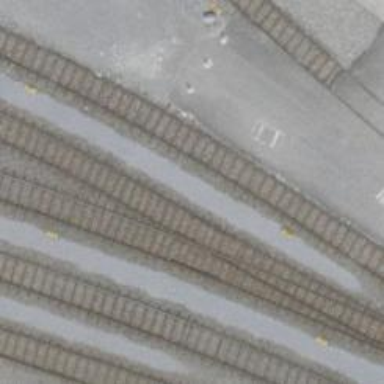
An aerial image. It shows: Single track railway in yard.